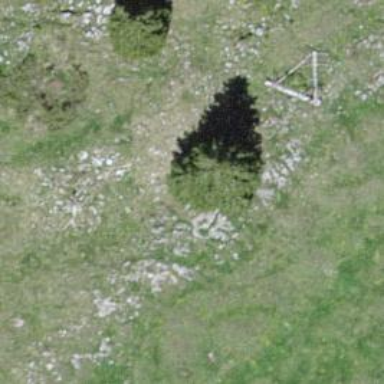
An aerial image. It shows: Needle-leaved tree in its natural environment.